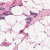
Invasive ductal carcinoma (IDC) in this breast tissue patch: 1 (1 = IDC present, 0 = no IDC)